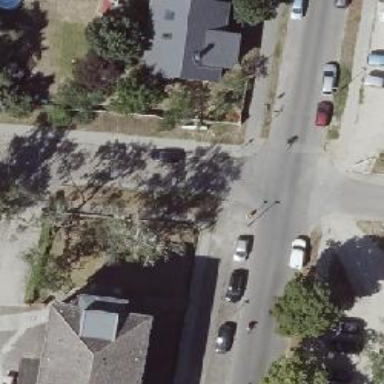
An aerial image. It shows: Residential road with separate sidewalk.